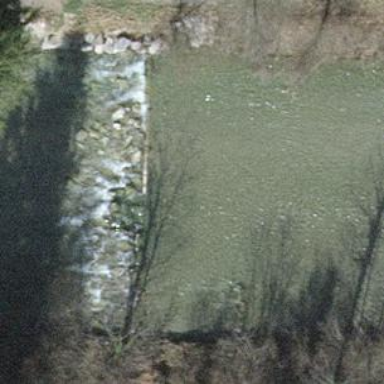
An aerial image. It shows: Weir along the waterway.